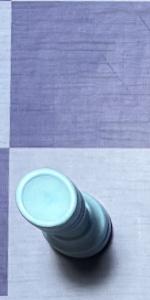
Label: Rook_White